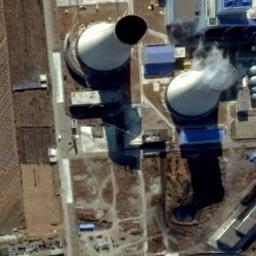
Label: thermal_power_station